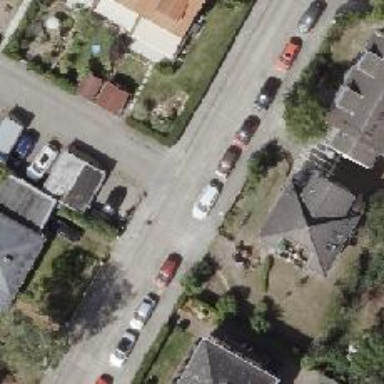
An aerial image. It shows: Residential concrete road with sidewalks on both sides.